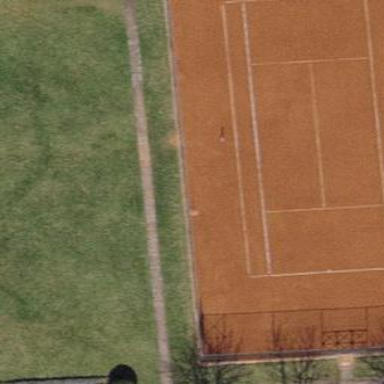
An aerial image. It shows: Tennis pitch with clay surface for leisure sports.